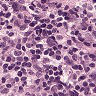
Metastatic tissue present: no